Interaction volume radius: 10 \u00c5
Interaction volume height: 10 \u00c5
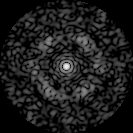
Disorder parameter: 0.7453